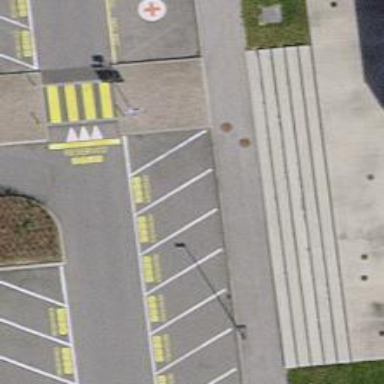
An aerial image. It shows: Set of steps on the road.